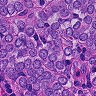
Metastatic tissue present: yes